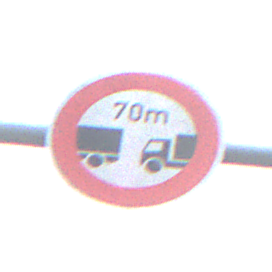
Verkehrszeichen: VerbotUnterschreitenMindestabstand
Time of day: MorningAfternoon
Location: Outdoor (Nature)
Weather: PartlyCloudy
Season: NotSpecified
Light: Natural